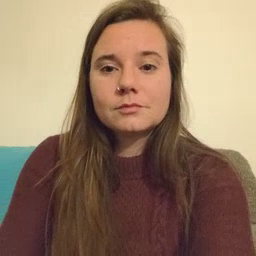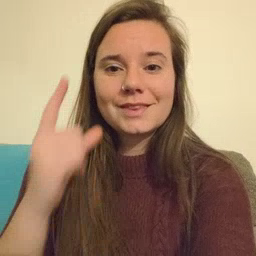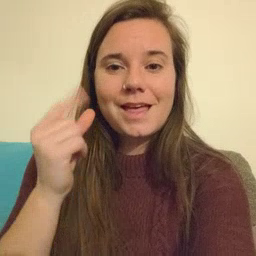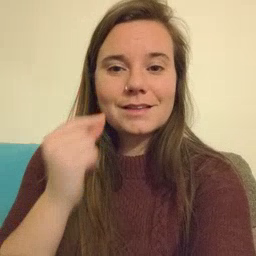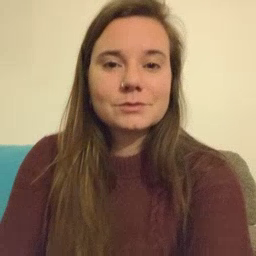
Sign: cat